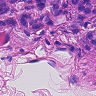
Metastatic tissue present: yes